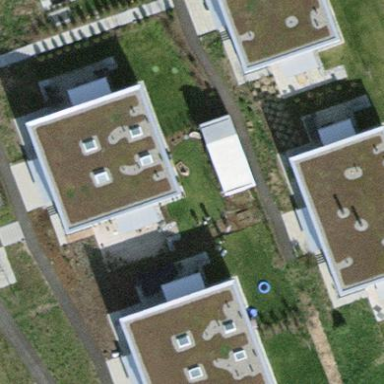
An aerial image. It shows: Terrace building.